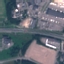
Land use / land cover: Highway